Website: apple
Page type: store-pickup
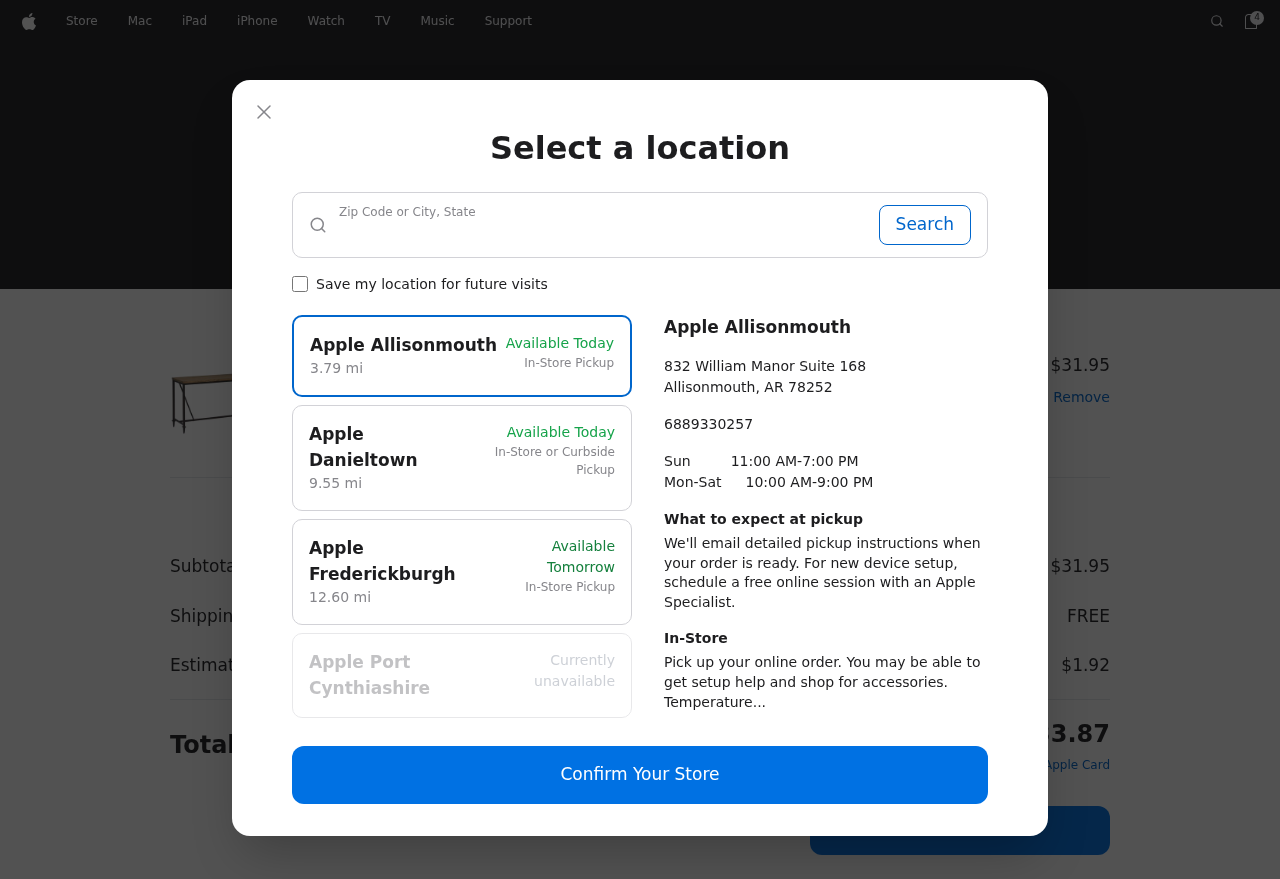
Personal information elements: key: PII_CITY_STATE
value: South Clintonmouth, AR
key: PII_LOCATION1_CITY
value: Apple Allisonmouth
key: PII_LOCATION1_CITY_STATE_ZIP
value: Allisonmouth, AR 78252
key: PII_LOCATION1_STREET
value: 832 William Manor Suite 168
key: PII_LOCATION2_CITY
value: Apple Danieltown
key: PII_LOCATION3_CITY
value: Apple Frederickburgh
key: PII_LOCATION4_CITY
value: Apple Port Cynthiashire
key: PII_PHONE
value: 6889330257
Product elements: key: PRODUCT1_NAME
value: Stone & Beam Ariana Rustic Farmhouse Collection
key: PRODUCT1_PRICE
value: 31.95
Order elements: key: ORDER_NUM_ITEMS
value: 4
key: ORDER_TOTAL
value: $33.87
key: ORDER_SUBTOTAL
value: $31.95
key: ORDER_SHIPPING_COST
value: FREE
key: ORDER_TAX
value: $1.92
Search elements: key: SEARCH_CITY_STATE
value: South Clintonmouth, AR